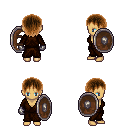
a pixel art fantasy rpg character, female body template, human, tanned skin, brown robe, gold greaves, brown plain hairstyle, metal gloves, shield, four views (front, back, left, right), 2x2 character sprite sheet, small pixel art, hard edges, no anti-aliasing